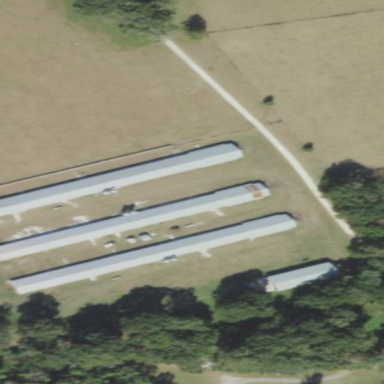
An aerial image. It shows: Poultry farmyard is depicted in the image.